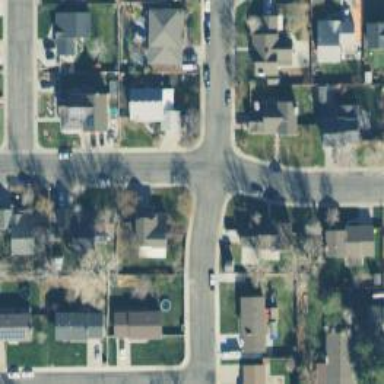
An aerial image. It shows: Smooth asphalt road in residential area.